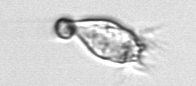
Label: Paratontonia_gracillima